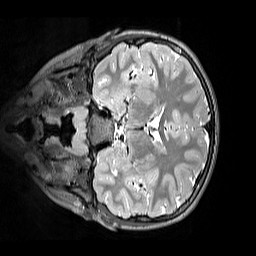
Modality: T2w
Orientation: coronal
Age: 9
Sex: female
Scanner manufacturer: siemens
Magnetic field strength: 3 T
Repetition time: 3.2 s
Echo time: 0.408 s